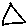
Label: triangle